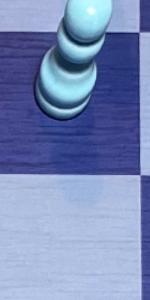
Label: Empty